Question: I want to match a pattern, replace part of the pattern, and use a variable within the pattern as part of the replacement string.
Is this correct?
'/s/^((\s+)private\sfunction\s__construct\(\))/(2)def\s__init__'
In English: Replace any amount of whitespace followed by the string '"private function __construct()"' with the same amount of whitespace and the string 'def __init__'. So, is my regex bad or what?

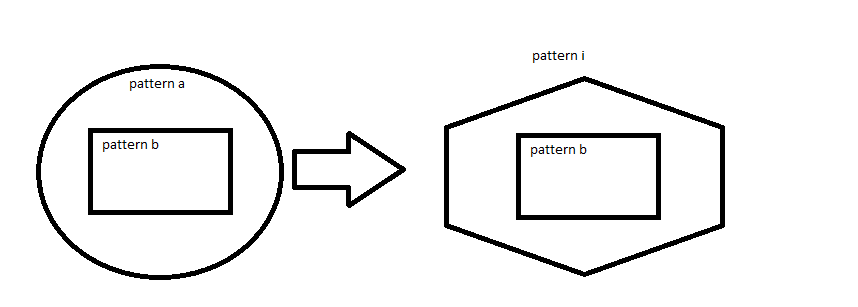
Answer: This is called a backreference, and you use '\i' to refer to the i'th captured group from the pattern.
So for the pattern '^((\s+)private\sfunction\s__construct\(\))', the replacement is 'def __init__'.